Fundus camera: zeiss
Shooting center: fovea
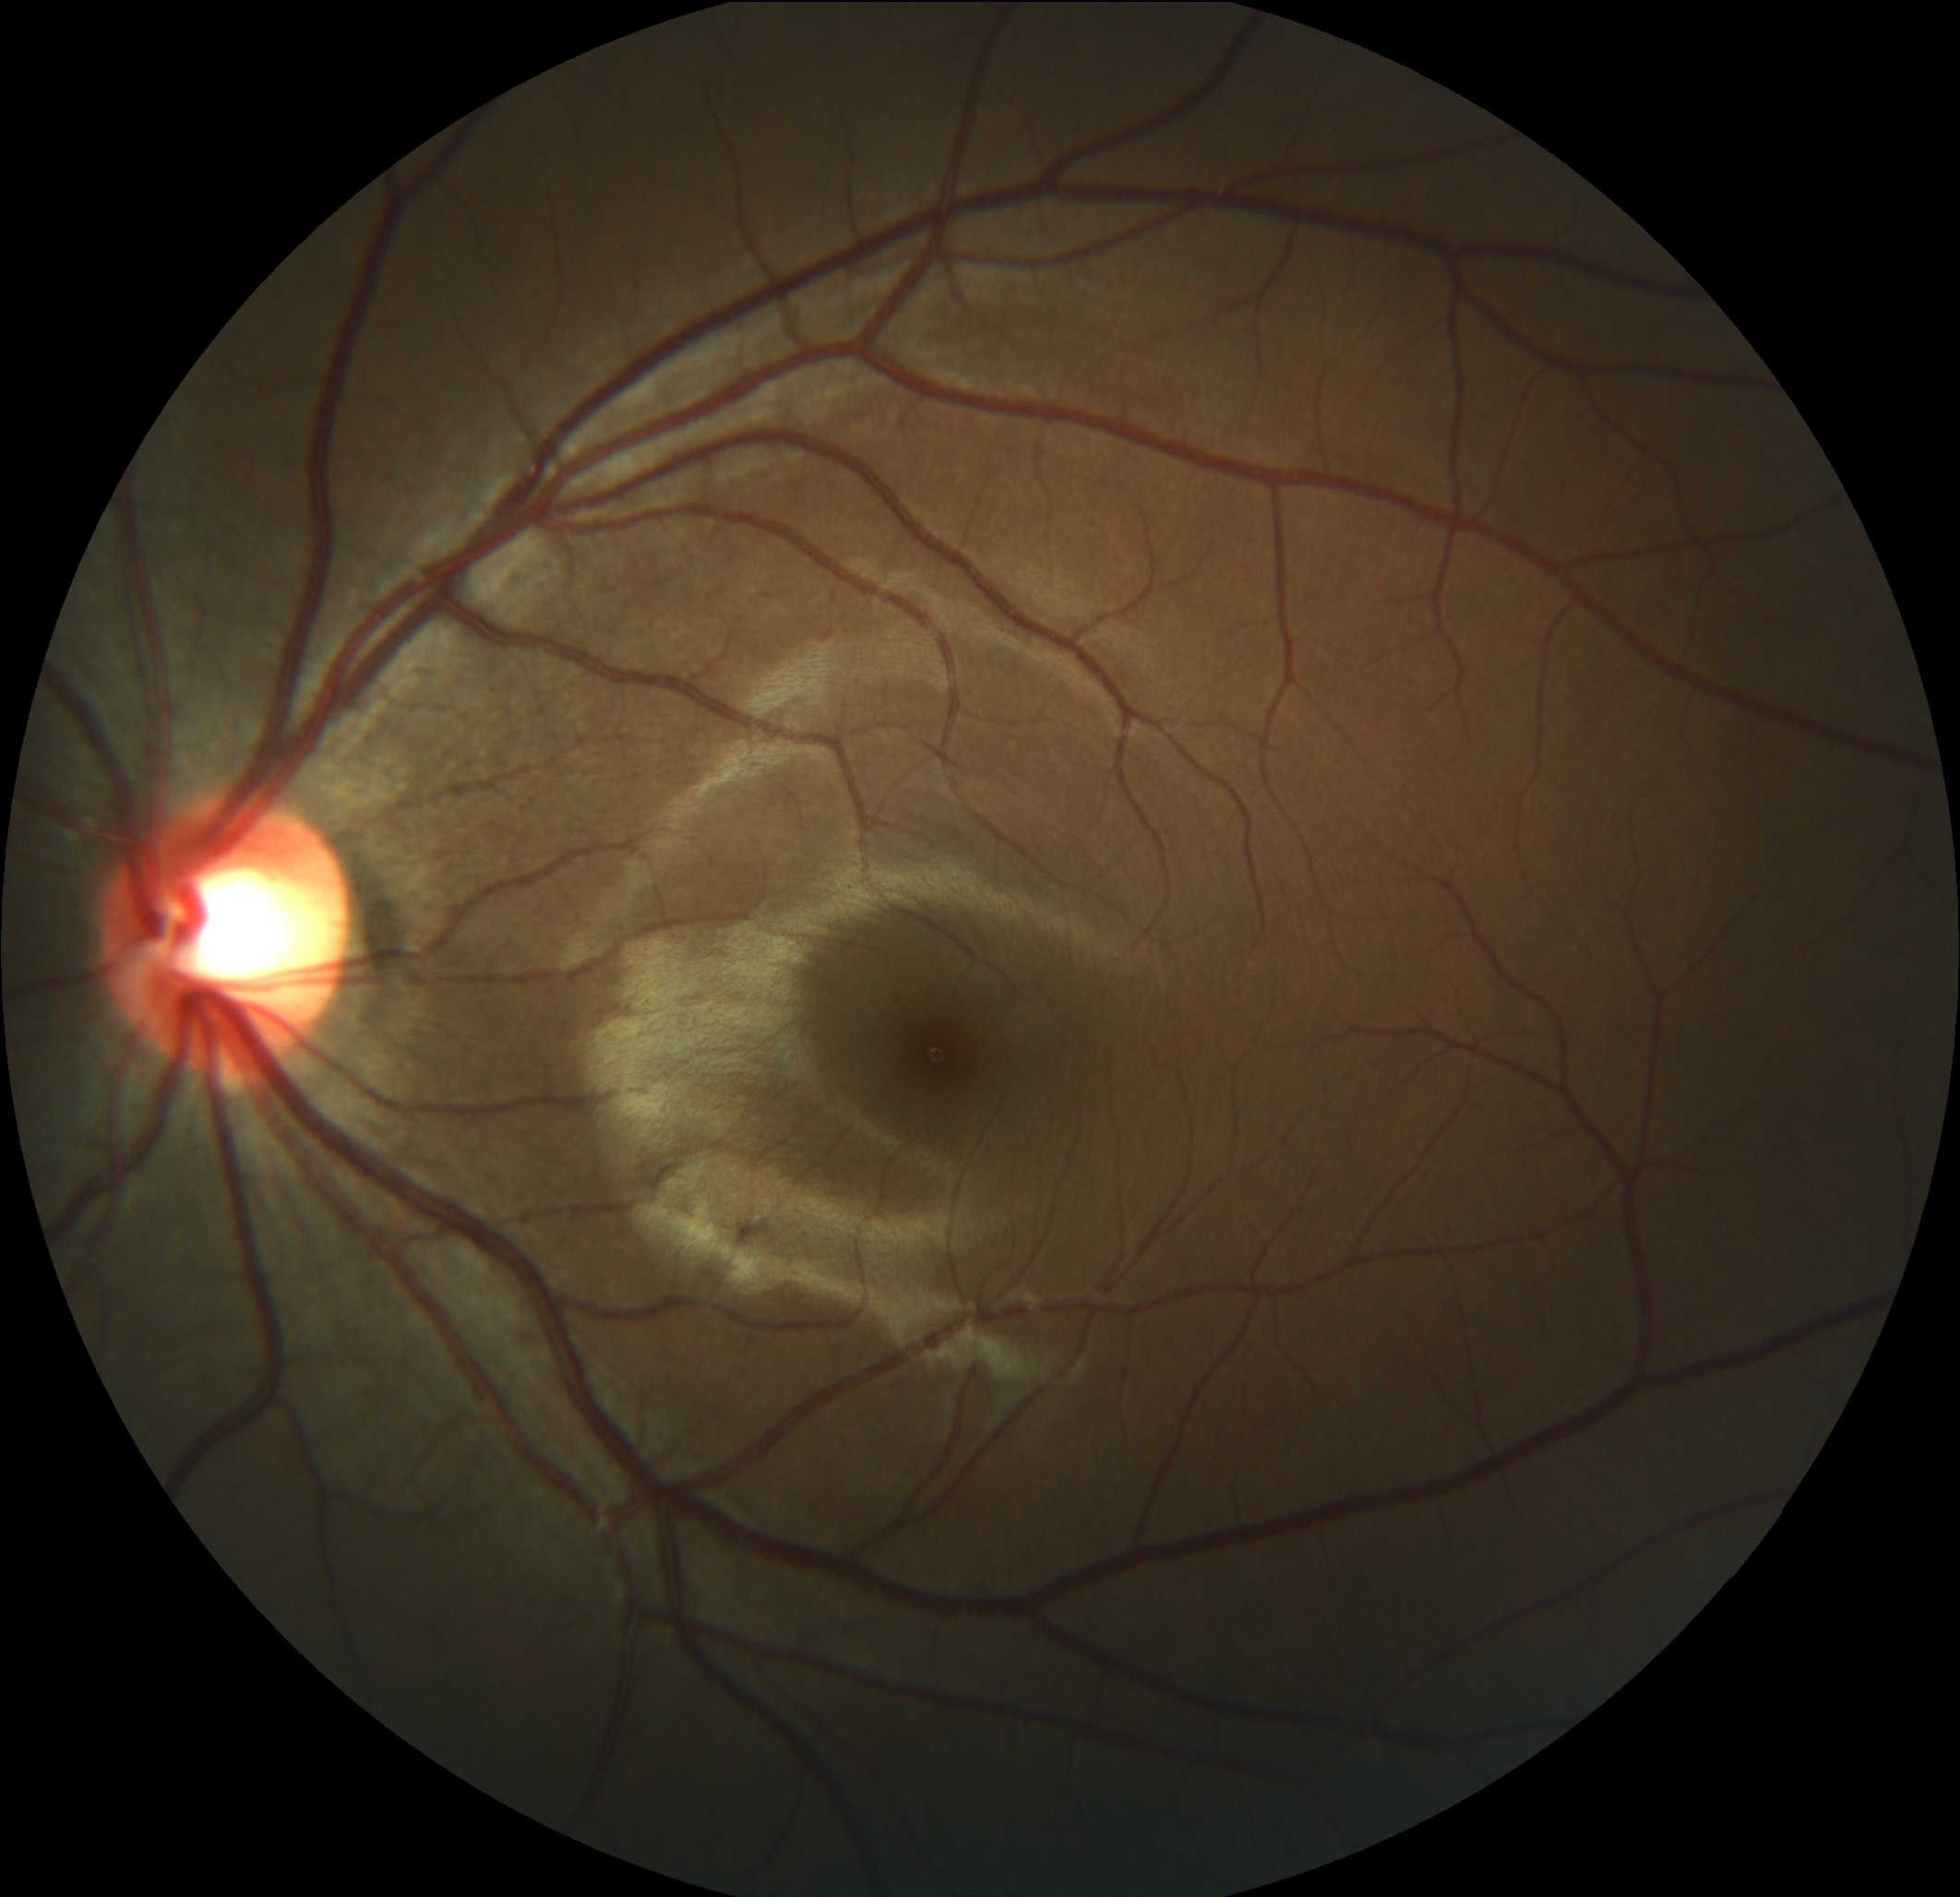
Pathologic myopia: no
Patchy retinal atrophy: absent
Retinal detachment: absent